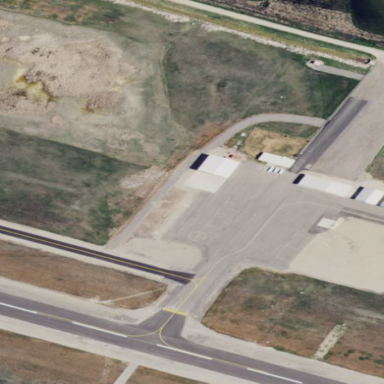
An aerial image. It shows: Apron at the airport.